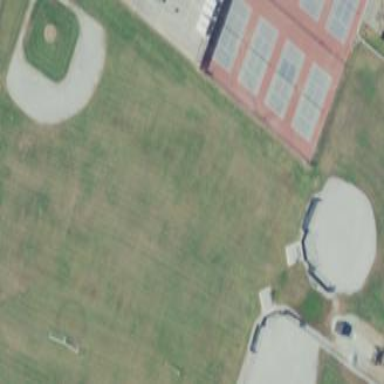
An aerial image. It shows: Soccer pitch for leisureland activities.